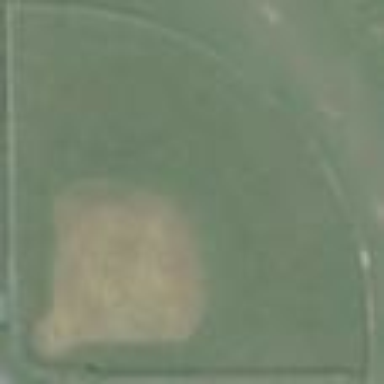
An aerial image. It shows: Softball pitch for leisure and sport activities.